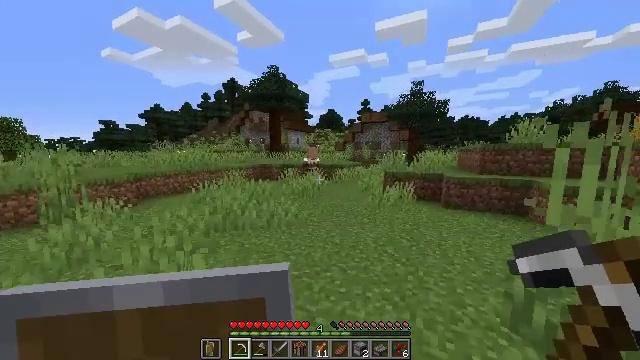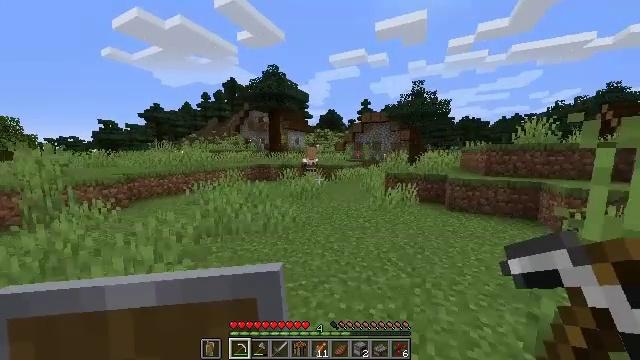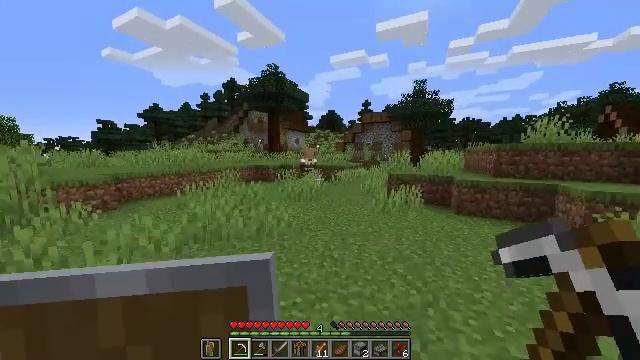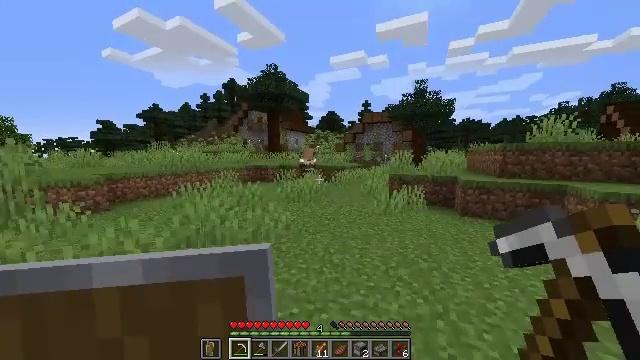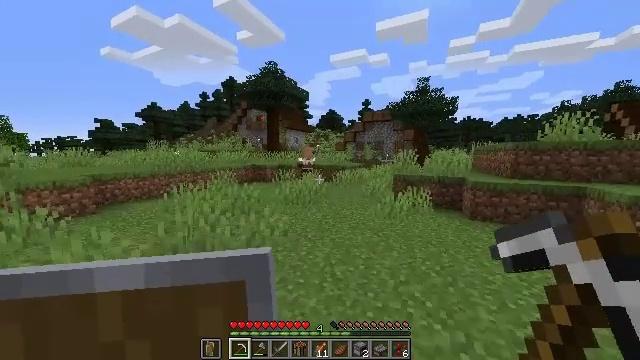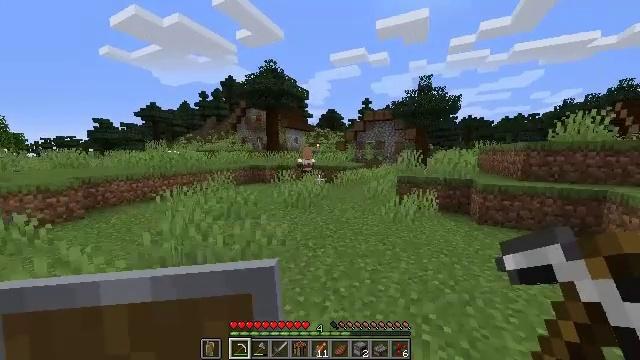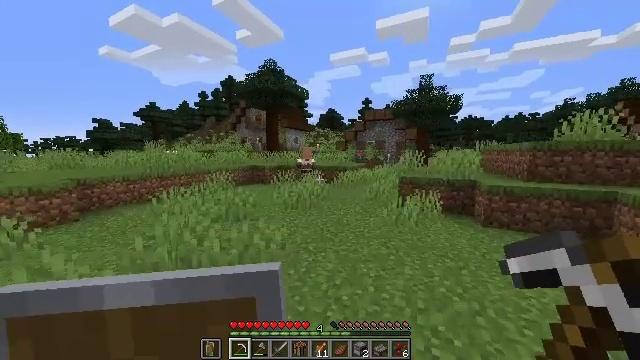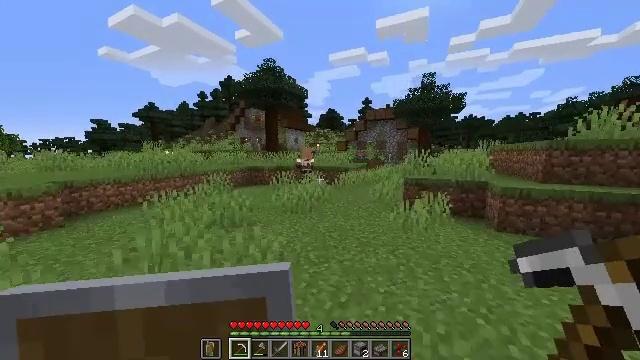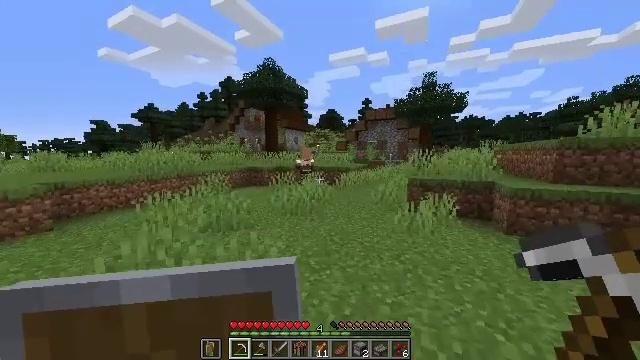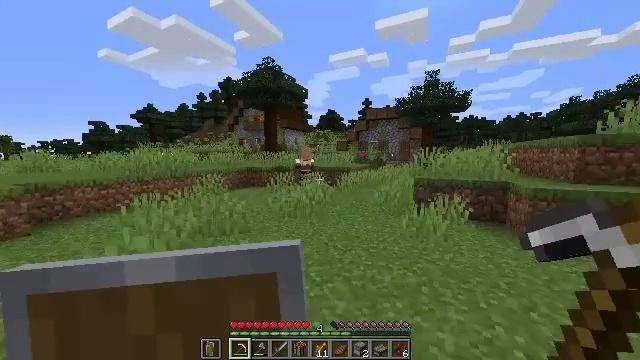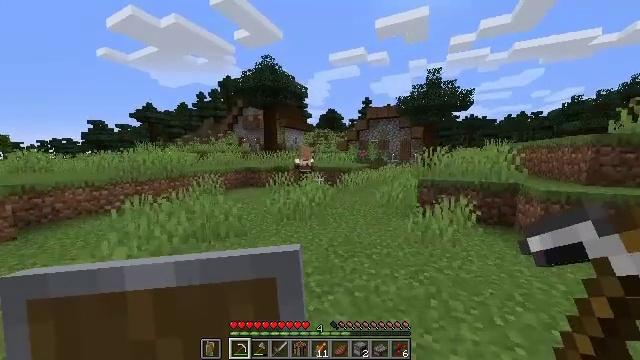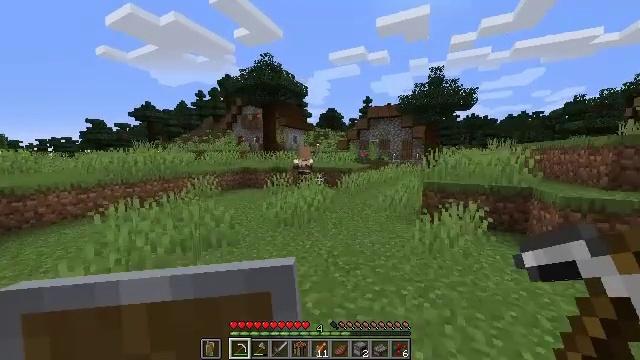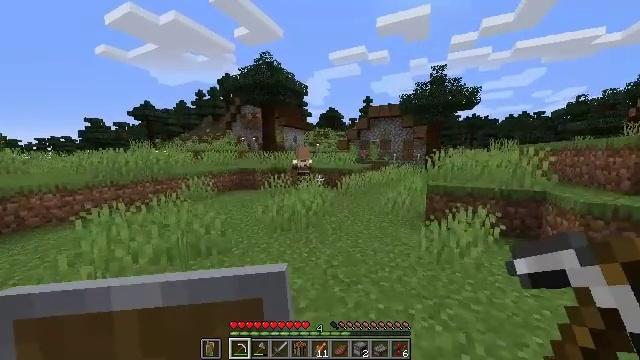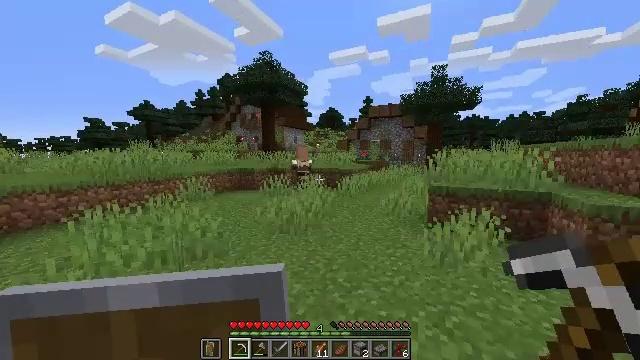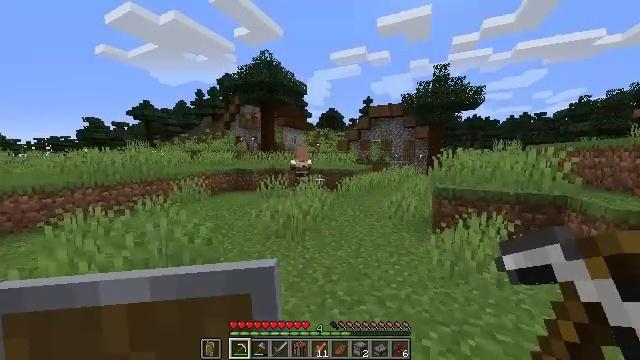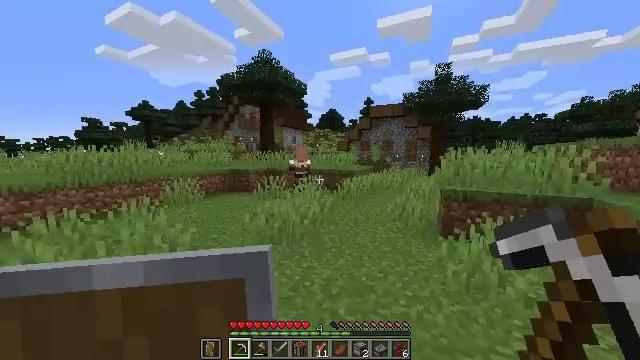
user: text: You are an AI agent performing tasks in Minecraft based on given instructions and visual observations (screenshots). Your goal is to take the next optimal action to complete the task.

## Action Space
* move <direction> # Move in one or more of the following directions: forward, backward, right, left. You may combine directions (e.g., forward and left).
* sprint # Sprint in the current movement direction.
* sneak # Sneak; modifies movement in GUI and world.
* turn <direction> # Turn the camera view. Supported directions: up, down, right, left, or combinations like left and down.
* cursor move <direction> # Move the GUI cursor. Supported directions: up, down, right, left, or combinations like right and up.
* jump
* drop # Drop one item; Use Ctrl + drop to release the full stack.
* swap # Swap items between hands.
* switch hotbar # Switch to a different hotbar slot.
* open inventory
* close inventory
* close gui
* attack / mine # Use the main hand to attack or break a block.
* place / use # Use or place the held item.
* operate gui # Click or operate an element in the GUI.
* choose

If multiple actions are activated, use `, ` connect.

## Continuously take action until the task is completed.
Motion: motion action
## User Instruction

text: Destroy the bookshelf.
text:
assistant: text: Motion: move forward
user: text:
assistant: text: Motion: move forward
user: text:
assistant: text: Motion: move forward
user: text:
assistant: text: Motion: move forward
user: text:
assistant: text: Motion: move forward
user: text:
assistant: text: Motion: move forward
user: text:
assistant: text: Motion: move forward
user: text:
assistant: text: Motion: move forward
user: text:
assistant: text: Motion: move forward
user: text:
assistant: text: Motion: move forward
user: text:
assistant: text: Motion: move forward
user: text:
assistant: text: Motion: move forward
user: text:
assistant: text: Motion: move forward
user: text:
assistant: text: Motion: move forward
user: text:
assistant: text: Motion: move forward
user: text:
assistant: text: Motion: move forward
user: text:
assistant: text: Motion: move forward
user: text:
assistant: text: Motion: move forward and move right
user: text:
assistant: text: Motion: move forward and move right
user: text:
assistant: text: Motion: move forward and move right
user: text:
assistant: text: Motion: move forward and move right
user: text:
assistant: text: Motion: move forward and move right
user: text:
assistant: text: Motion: move forward
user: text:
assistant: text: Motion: move forward
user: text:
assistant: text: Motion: move forward
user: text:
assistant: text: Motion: move forward
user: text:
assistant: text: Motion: move forward
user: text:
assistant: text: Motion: move forward
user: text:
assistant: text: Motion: move forward
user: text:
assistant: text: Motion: move forward